Question: '''
try{
function processLink( $link , $appendArr ){
## gets url from database as outlined above.
$xmlUrl = $link;
#Loads the url above into XML
$ConvertToXml = simplexml_load_file($xmlUrl);
# -> Setup XML
$appendArr[] = $ConvertToXml->channel->item;
}
#Connect to DB
require_once '../../src/conn/dbc.php';
$dbconn = new PDO('mysql:host=localhost;port=3306;dbname=thedb',$db_user,$db_pass,array(PDO::ATTR_PERSISTENT => true));
$q = $dbconn->prepare("SELECT FW_ArtSrcLink FROM FW_ArtSrc WHERE OneSet=:OneSet and leagID = :TheLeagueID");
$q->execute(array(':OneSet' => 1, ':TheLeagueID' => 14)); # SET LEAGUE HERE.
$result = $q->fetchAll();
$newsStory = array();
$title = $newsStory->title;
$link = $newsStory->link;
foreach ($result as $value ){
if ( is_array($value) ){
foreach ( $value as $secondValue ){
processLink($secondValue , &$newsStory);
}
continue;
}
processLink($value , $newsStory);
}
//print_r($newsStory);
echo 'TITLE: '.$title;
echo 'LINK'.$link;
}
'''
'[title]''[link]' - which means its not outputting anything::
It currently outputs:

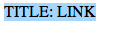
Answer: The answer is at the bottom of the code block in the commented section.
'''
# Source of Article Info-->
# $SrcTitle=$newsStory[$i]->title;
# $SrcLink=$newsStory[$i]->link;
'''
Using 'print_r($newsStory);' at the bottom will print everything inside '$newsStory' array.
To print out just title and link, access the array using the example provided in the code.
Your output appears to display the 4th news story of the object. If you want to print them all, you need a loop at the end.
'''
for($i=0; $i < count($newsStory); $i++){
$title = $newsStory[$i]->title;
$link = $newsStory[$i]->link;
//use this next line if you just want to test and see output.
echo "<p>Newstory $i: Title:$title Link:$link </p>";
//use this to provide to a user
echo "<p><a href='$link'>$title</a></p>";
}
'''